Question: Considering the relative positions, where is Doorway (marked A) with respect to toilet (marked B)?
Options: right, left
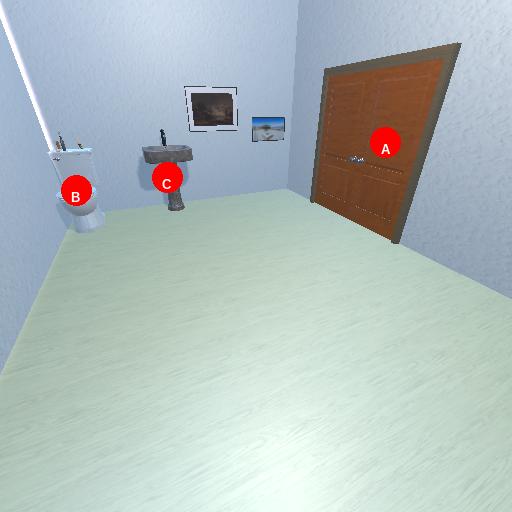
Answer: right